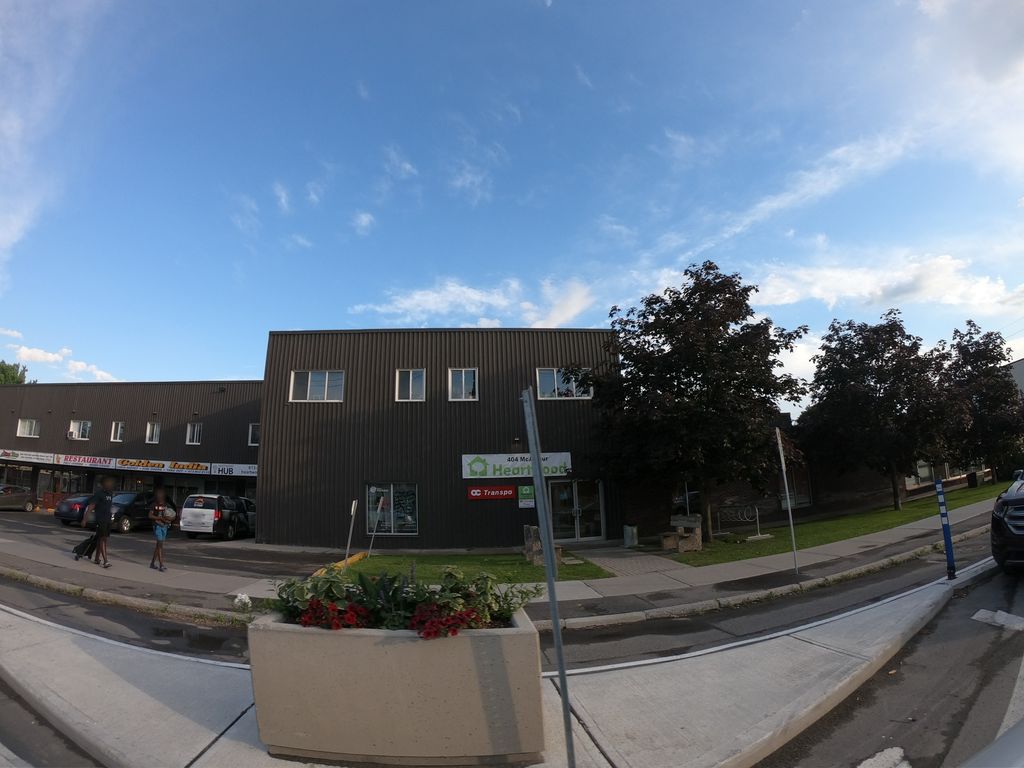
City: ottawa-gatineau